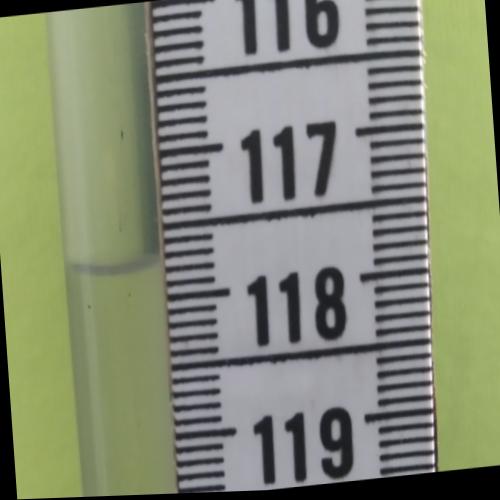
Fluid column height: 117.8 cm